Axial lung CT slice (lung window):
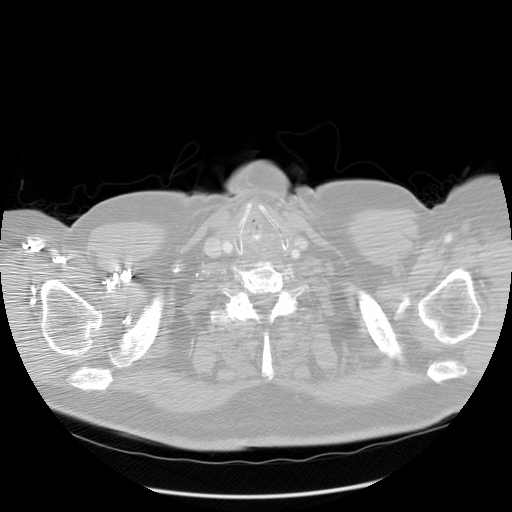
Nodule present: no